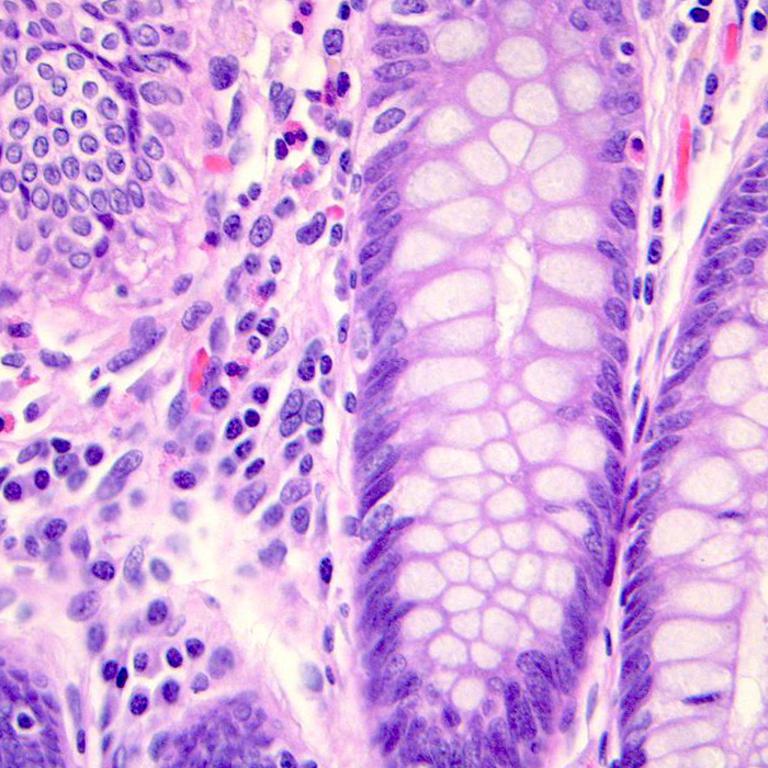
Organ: colon
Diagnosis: benign